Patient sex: M
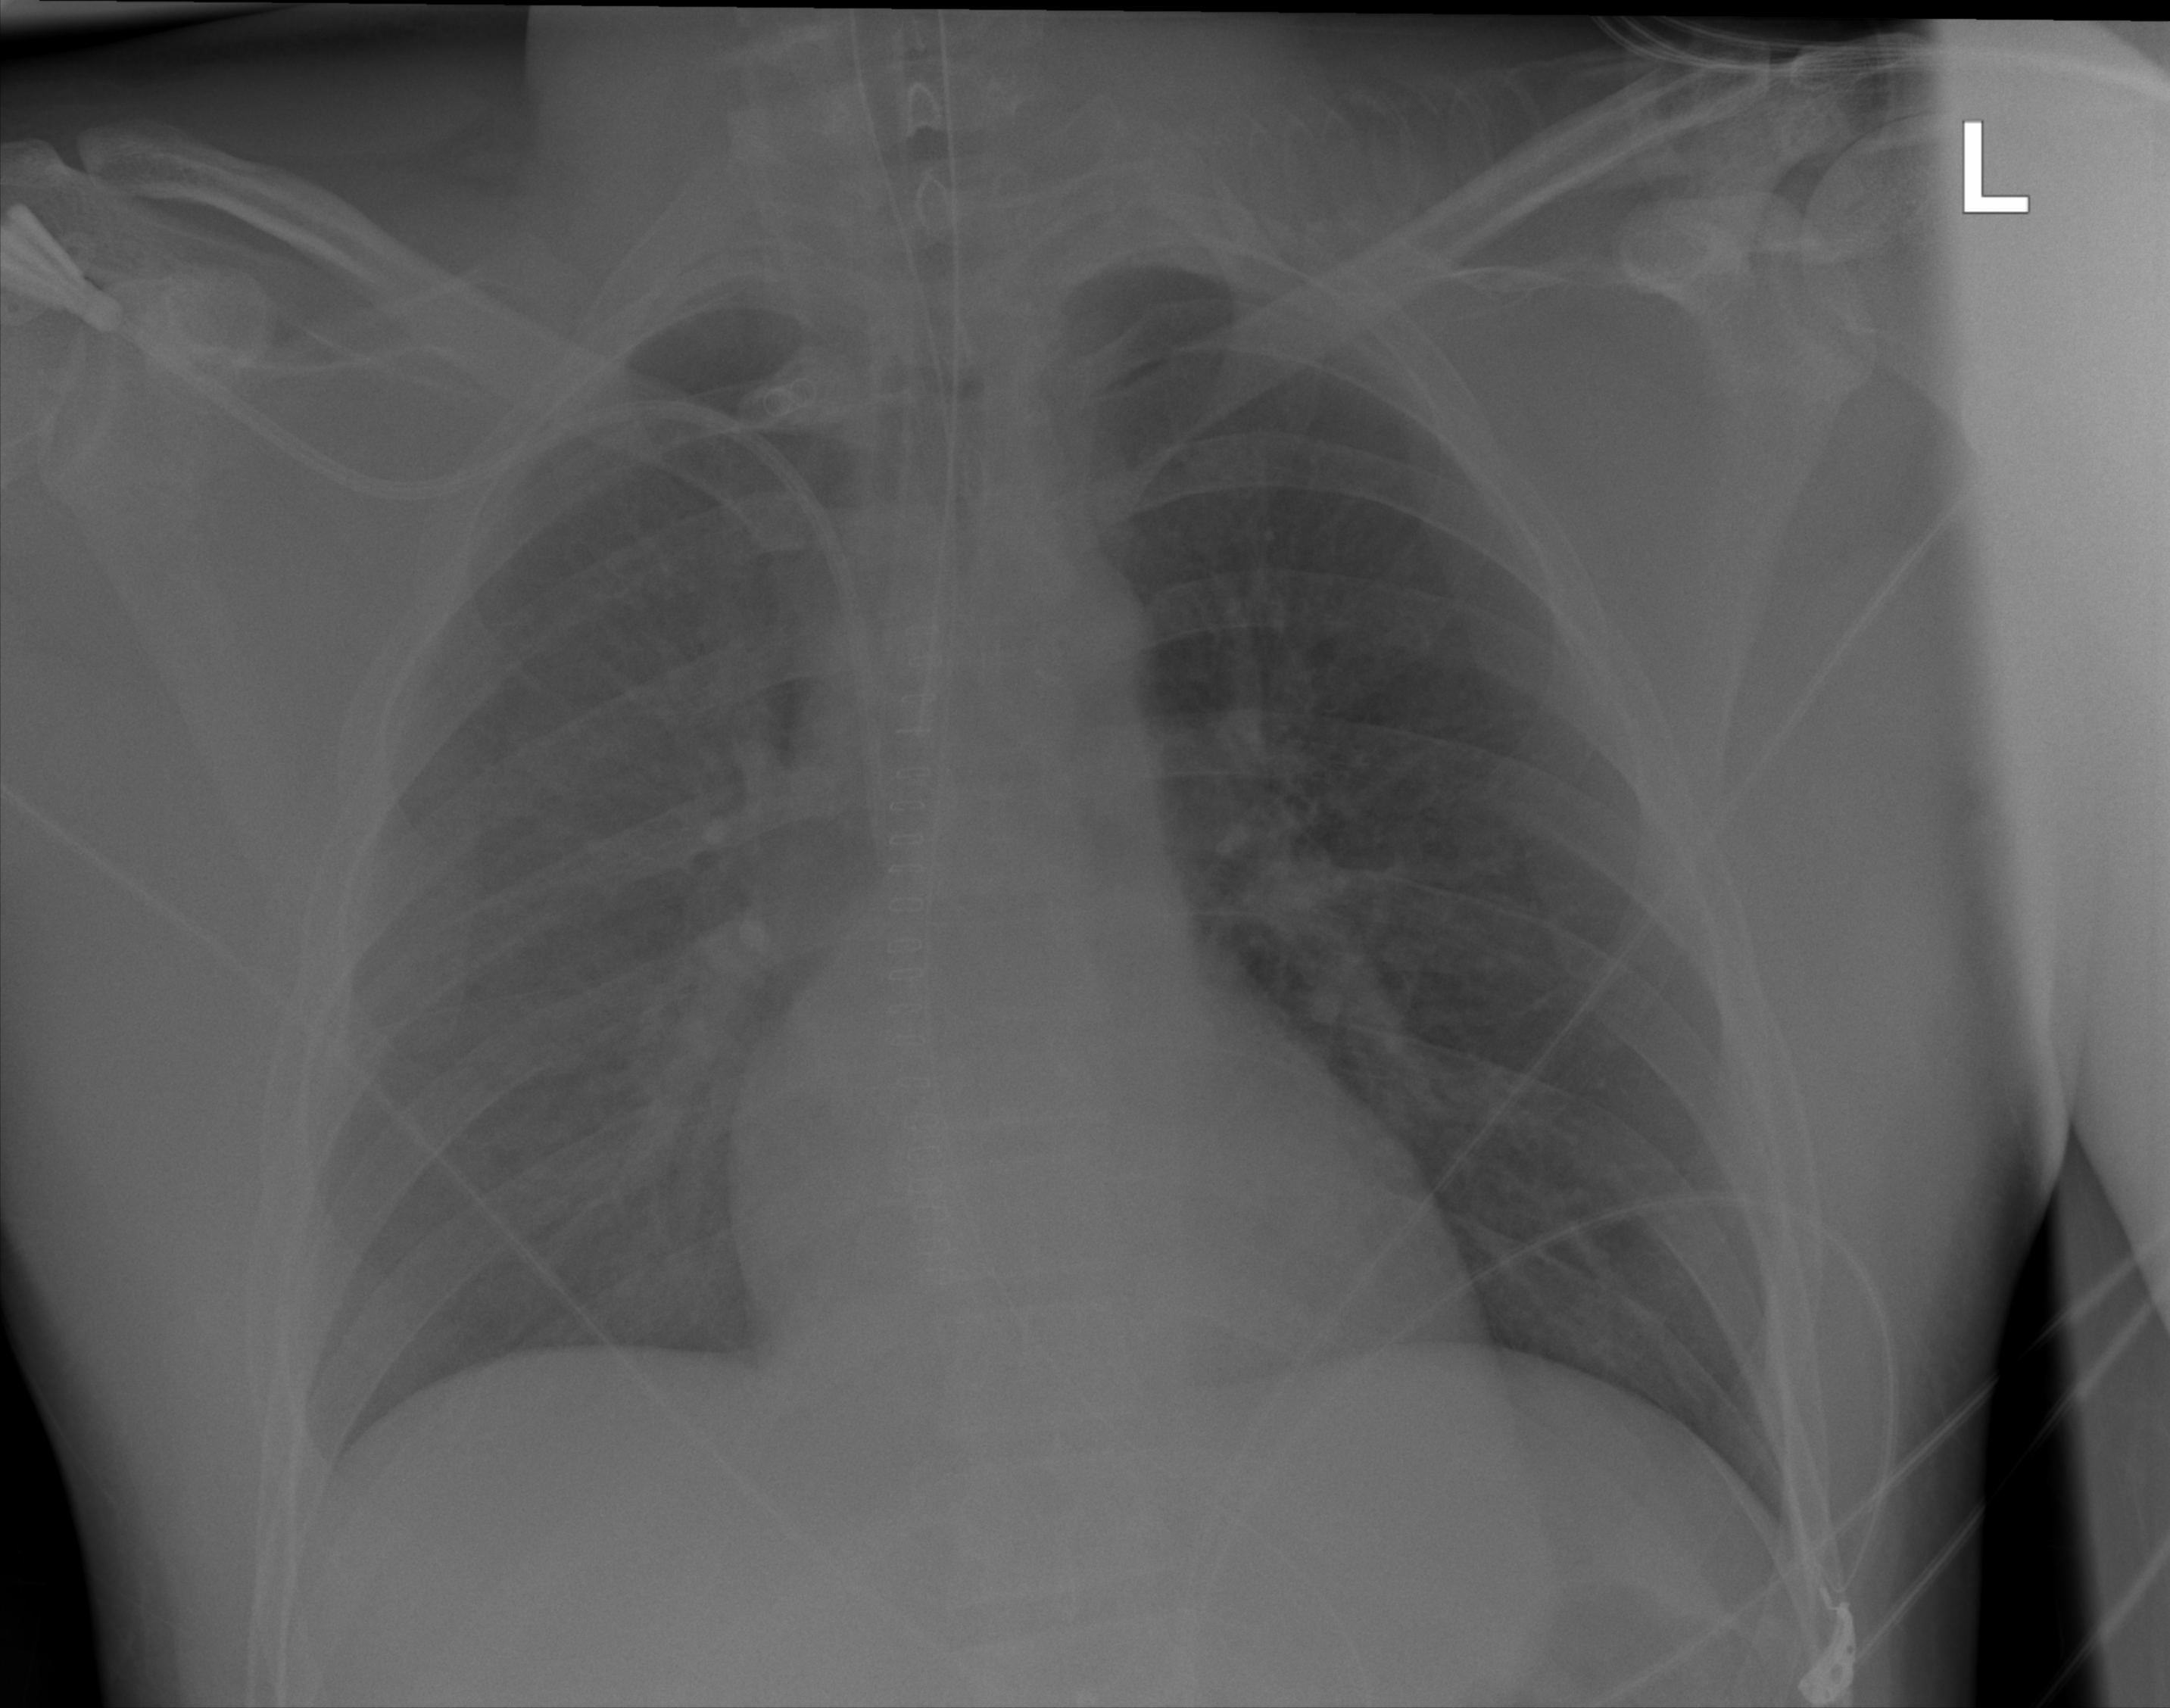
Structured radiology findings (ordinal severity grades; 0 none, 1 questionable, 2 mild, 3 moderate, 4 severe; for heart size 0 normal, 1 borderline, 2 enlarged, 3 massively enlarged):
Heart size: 0
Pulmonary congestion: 0
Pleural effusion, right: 0
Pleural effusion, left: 0
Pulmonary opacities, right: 2
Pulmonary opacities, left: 0
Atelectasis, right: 0
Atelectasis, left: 0